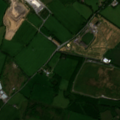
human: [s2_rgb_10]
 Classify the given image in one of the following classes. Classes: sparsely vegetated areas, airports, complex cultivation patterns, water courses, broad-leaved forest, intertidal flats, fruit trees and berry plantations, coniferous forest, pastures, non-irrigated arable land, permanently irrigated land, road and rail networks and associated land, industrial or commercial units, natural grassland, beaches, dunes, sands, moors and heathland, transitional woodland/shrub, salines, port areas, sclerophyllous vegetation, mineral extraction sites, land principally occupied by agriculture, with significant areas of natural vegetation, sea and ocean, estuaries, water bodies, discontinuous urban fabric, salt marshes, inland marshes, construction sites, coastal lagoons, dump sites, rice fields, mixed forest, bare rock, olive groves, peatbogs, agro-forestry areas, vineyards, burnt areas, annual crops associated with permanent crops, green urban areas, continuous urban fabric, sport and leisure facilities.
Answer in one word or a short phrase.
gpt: mineral extraction sites, non-irrigated arable land, pastures